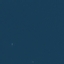
Land use / land cover: SeaLake